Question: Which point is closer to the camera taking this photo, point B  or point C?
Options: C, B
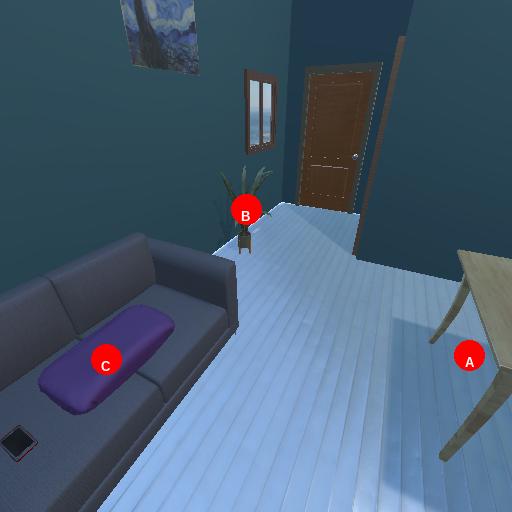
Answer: C